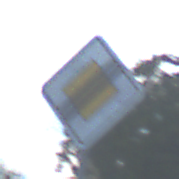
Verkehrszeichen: EndeVorfahrtsstrasse
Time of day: MorningAfternoon
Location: Outdoor (Nature)
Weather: PartlyCloudy
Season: NotSpecified
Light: Natural